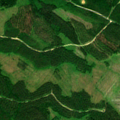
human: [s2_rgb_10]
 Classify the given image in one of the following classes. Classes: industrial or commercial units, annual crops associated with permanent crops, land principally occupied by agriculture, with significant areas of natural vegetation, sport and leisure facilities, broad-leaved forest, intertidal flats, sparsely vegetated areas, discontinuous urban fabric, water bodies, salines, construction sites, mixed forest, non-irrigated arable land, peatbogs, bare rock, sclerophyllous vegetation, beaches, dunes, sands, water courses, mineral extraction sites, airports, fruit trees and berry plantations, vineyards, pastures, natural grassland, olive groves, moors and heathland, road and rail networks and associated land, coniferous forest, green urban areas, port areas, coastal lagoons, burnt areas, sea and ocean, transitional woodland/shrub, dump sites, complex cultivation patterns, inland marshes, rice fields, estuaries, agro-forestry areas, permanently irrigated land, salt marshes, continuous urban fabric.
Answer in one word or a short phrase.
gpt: coniferous forest, mixed forest, transitional woodland/shrub